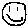
Label: smiley face